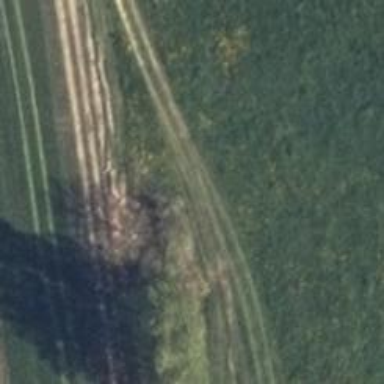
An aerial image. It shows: Track with ground surface of grade 4.